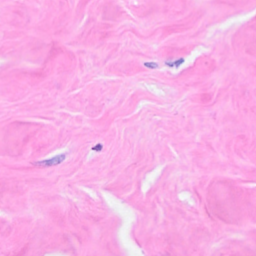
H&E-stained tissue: Breast